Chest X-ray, AP view. Patient: 32 years old, sex F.
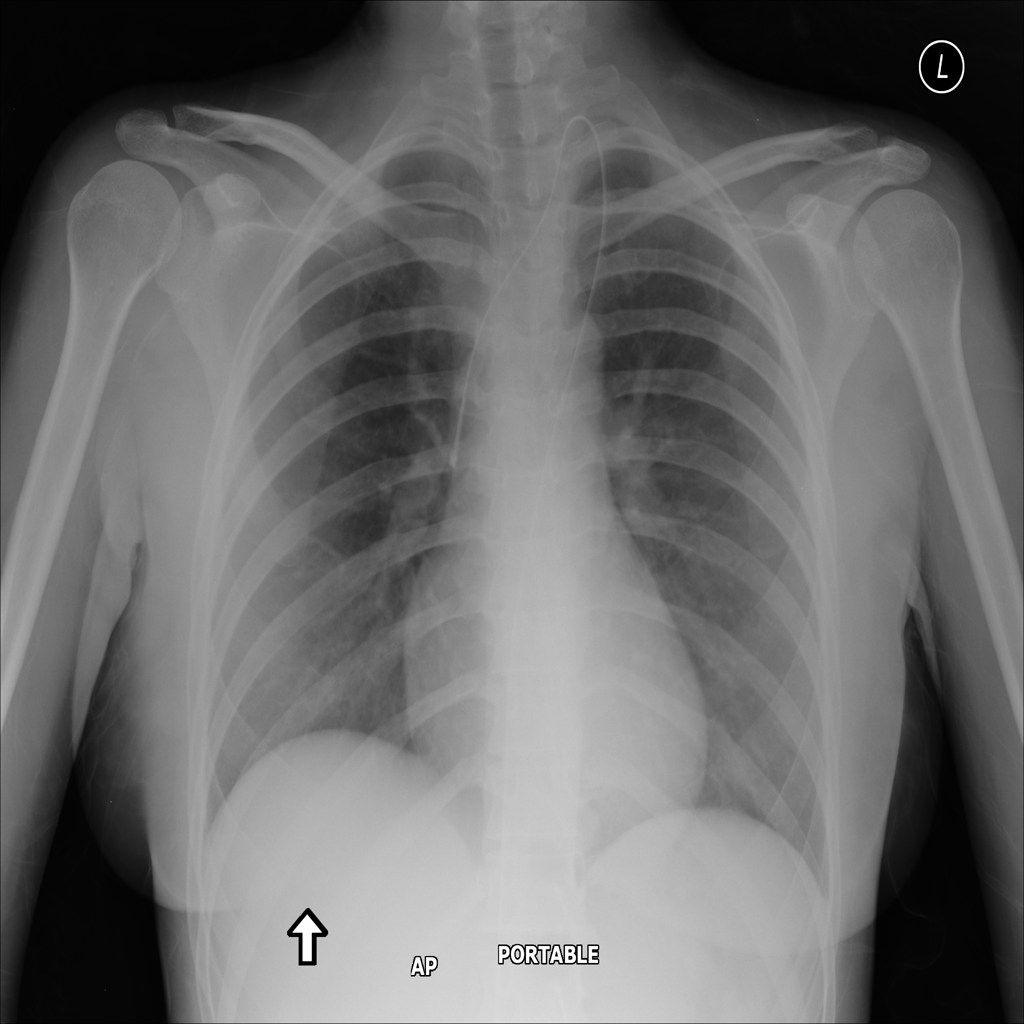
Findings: No Finding